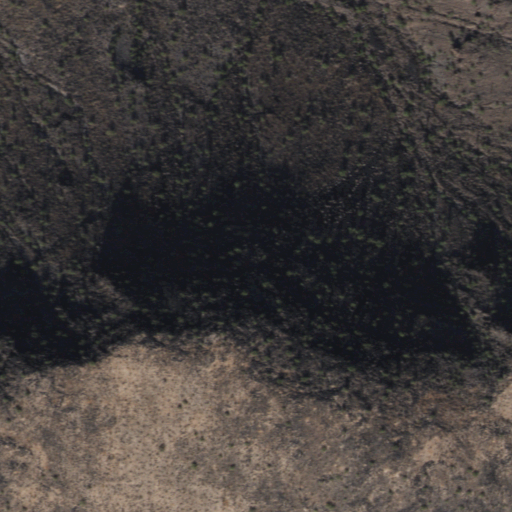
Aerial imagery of mountains in Arizona named Gila Bend Mountains containing only shrub